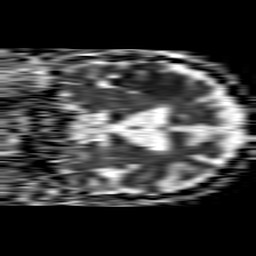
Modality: ADC
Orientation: coronal
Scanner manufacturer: philips
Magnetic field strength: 1.5 T
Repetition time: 4.6 s
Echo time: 0.08631 s